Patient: sex M, age 47
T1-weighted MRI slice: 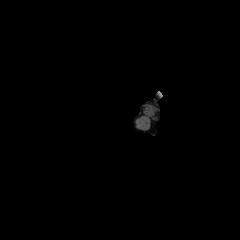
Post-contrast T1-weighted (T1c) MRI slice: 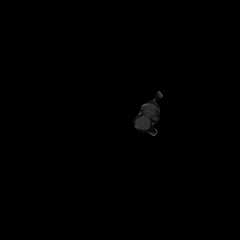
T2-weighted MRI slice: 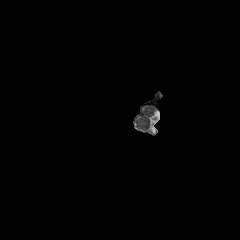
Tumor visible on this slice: no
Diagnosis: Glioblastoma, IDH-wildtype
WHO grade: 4